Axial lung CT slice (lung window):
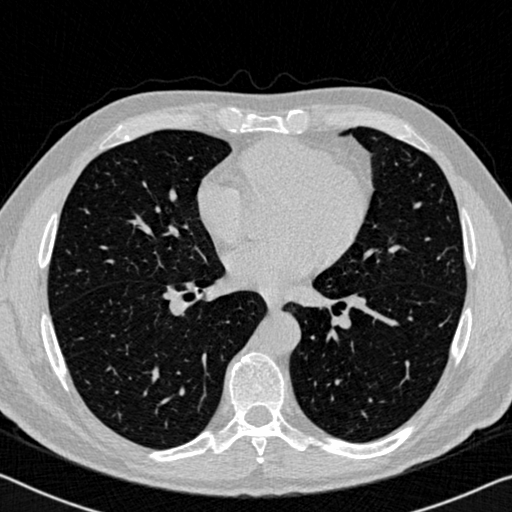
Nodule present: no